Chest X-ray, PA view. Patient: 70 years old, sex F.
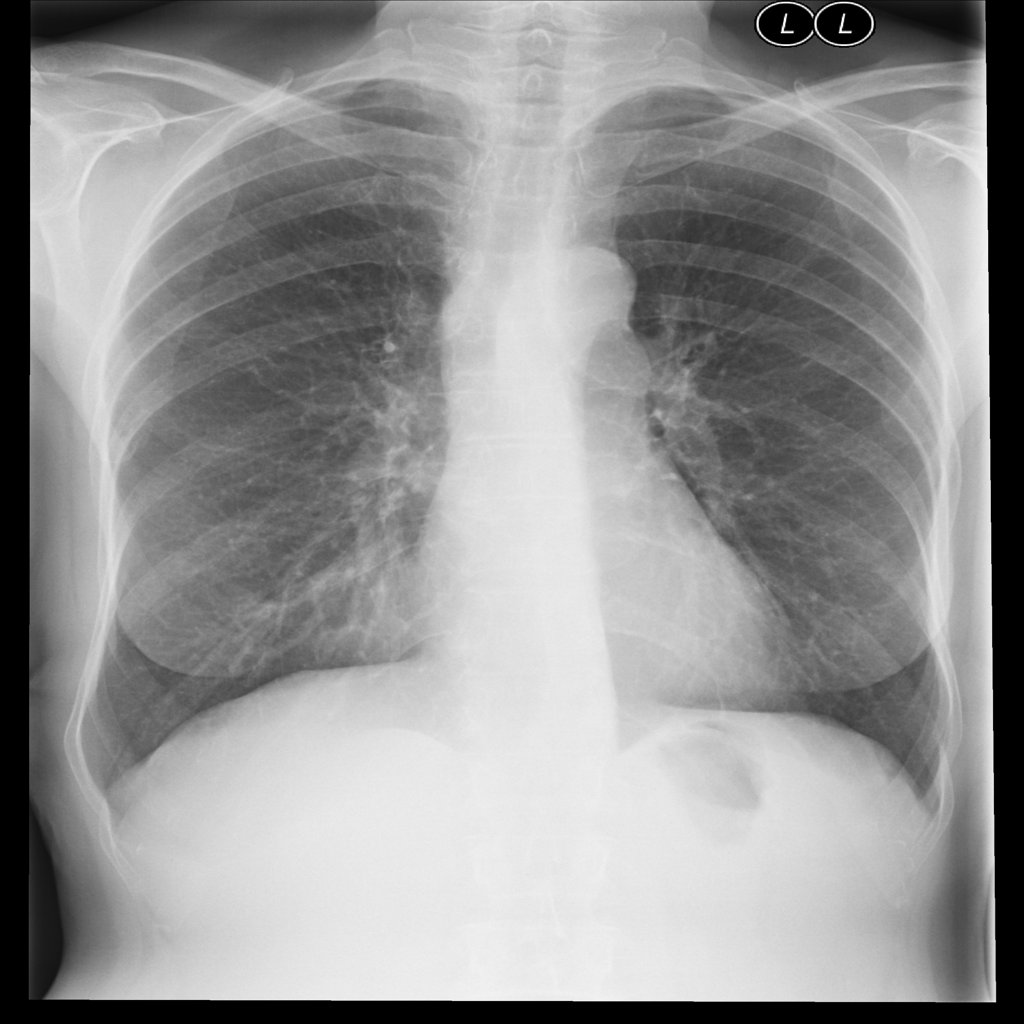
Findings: Emphysema